Question: I have developed a desktop application for generating a file. Now I want to add that application to visual-studio 2005. How can I do it ?
As an example when I click Edit navigator(according to image) I want to load my application.
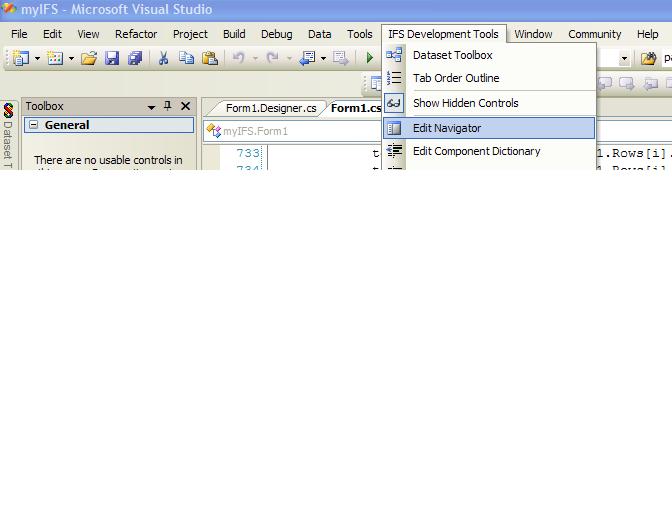
Answer: You should be able to add your application to the Tools menu in VS by heading to Tools > External Tools and then adding the command to open your program. Your application will then appear in the Tools menu and you can click on it to open it. I'm basing this answer off VS 2010 as I do not have 2005 handy but it should be there.